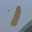
Label: 1